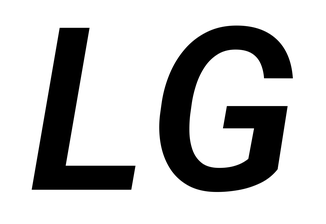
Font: Roboto-Italic_SemiBold_Italic